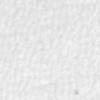
Label: no_change